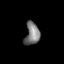
Tissue: prostate
Cell type: T cells
Senescence score: 0.3555
Nuclear area (px): 321
Mean DAPI intensity: 122.237